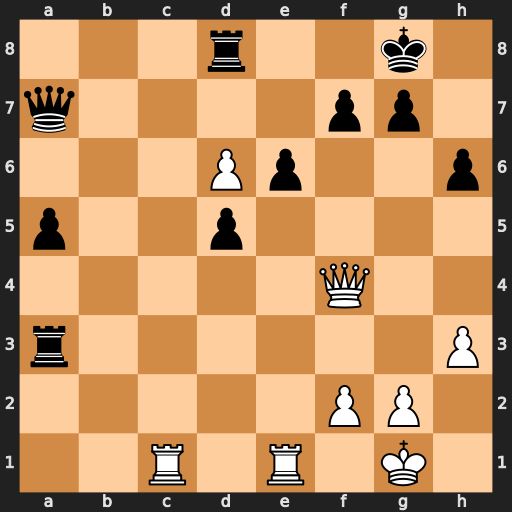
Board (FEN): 3r2k1/q4pp1/3Pp2p/p2p4/5Q2/r6P/5PP1/2R1R1K1
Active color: w
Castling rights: -
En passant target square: -
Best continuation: Rc7 Qxc7 dxc7